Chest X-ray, PA view. Patient: 77 years old, sex F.
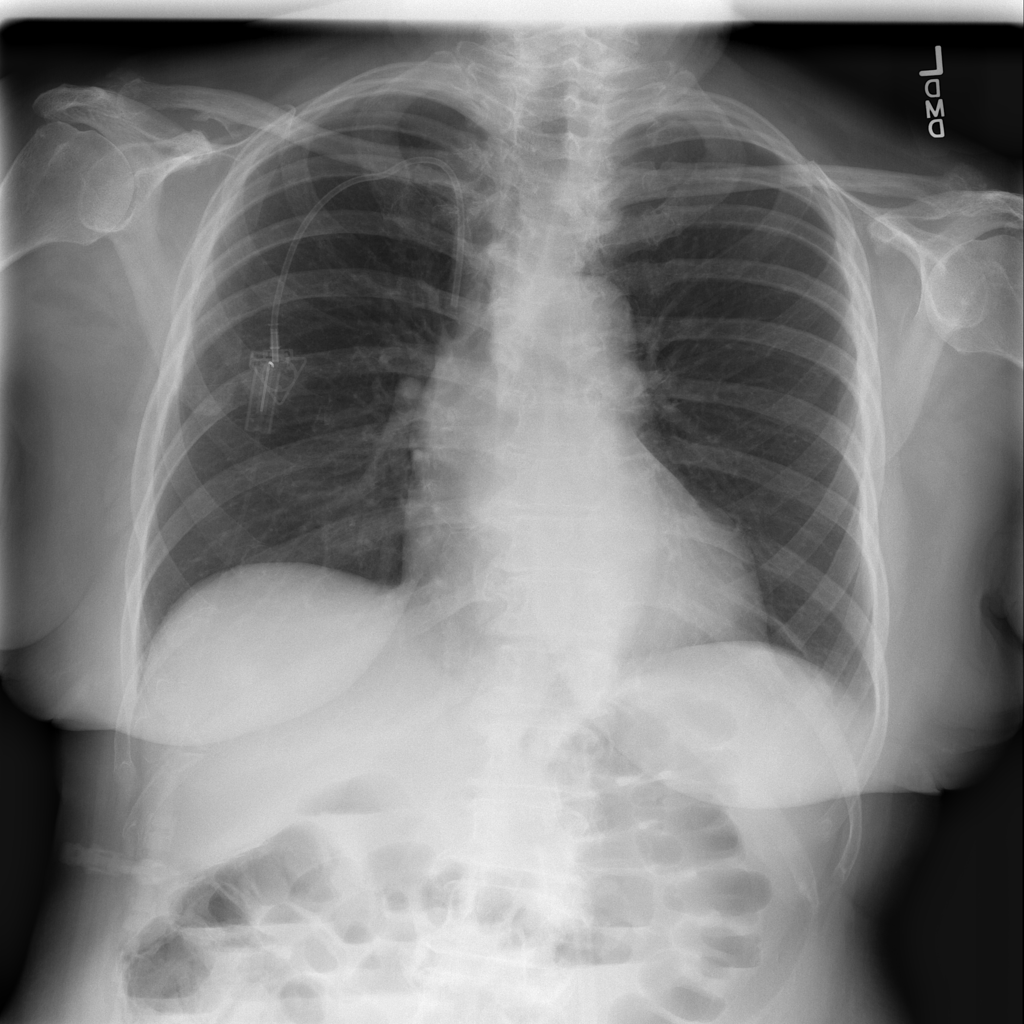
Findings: No Finding